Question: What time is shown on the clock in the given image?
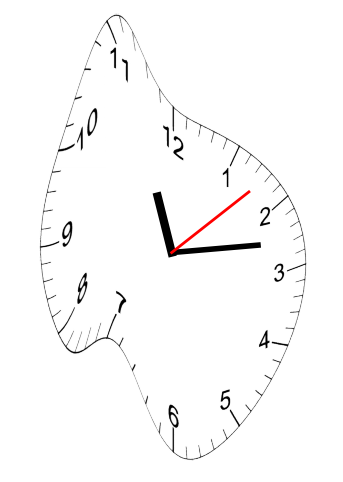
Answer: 11:13:08